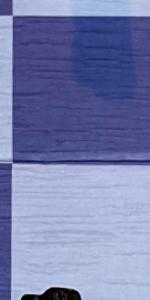
Label: Empty